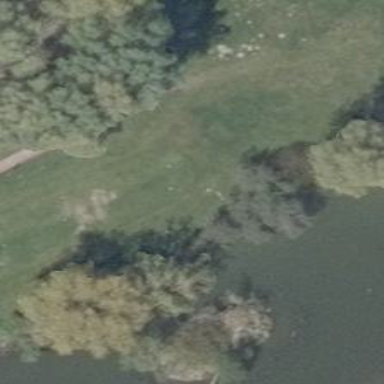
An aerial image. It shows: Golf tee.